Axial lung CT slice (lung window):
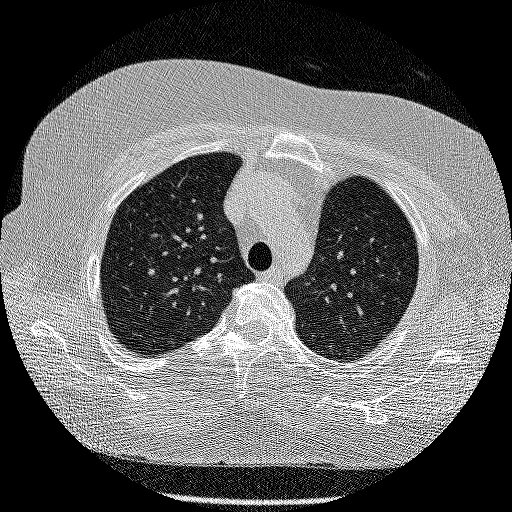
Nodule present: no